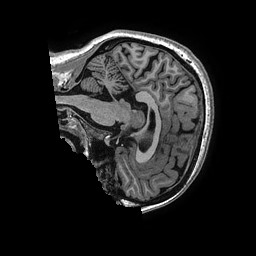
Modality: T1w
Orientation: sagittal
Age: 34
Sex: female
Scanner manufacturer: ge
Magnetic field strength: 3 T
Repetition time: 0.006952 s
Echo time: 0.00292 s